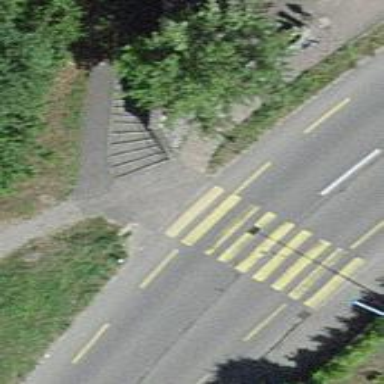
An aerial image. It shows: Uncontrolled zebra crossing with notable zebra markings.